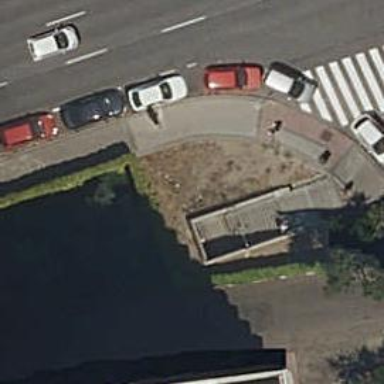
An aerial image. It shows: Subway entrance.